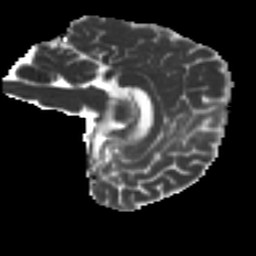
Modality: MD
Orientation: sagittal
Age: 32
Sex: male
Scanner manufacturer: ge
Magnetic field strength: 3 T
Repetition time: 7.8 s
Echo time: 0.0609 s